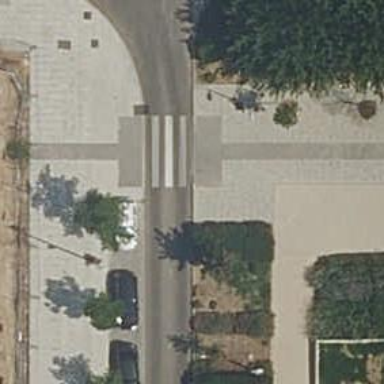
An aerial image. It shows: Uncontrolled crossing on the road.